Question: '''
public static MessageBoxResult Show(
string messageBoxText,
string caption,
MessageBoxButton button
)
'''
use below code to show a messagebox
If the caption is too long,the messagebox will not display well
Like this
I have tried to use some symbol like "
",but it doesn't work,can't change to 3 lines
And would u help me to solve this problem?
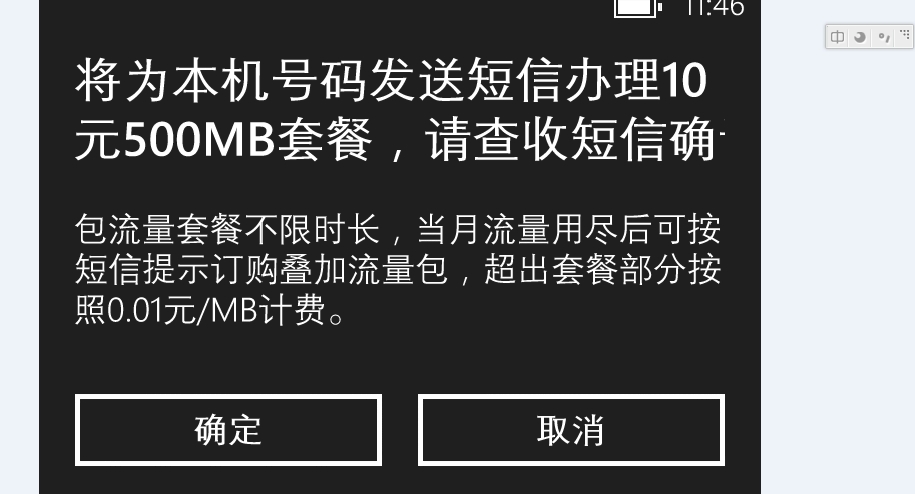
Answer: I would say that MessageBox.Show() is not really that . You can use , which is in the Toolkit currently.
You could find further details <URL>